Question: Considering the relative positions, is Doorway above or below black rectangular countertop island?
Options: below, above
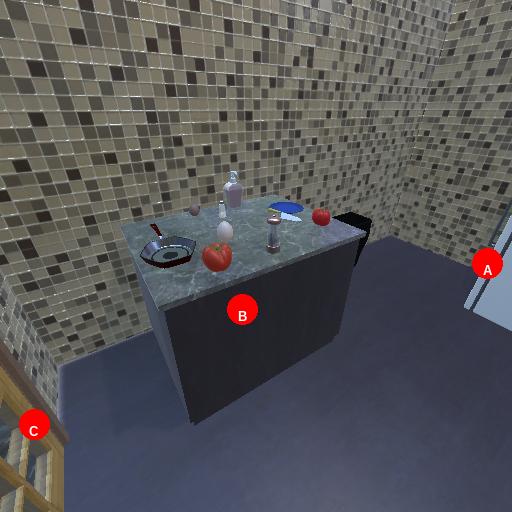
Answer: below